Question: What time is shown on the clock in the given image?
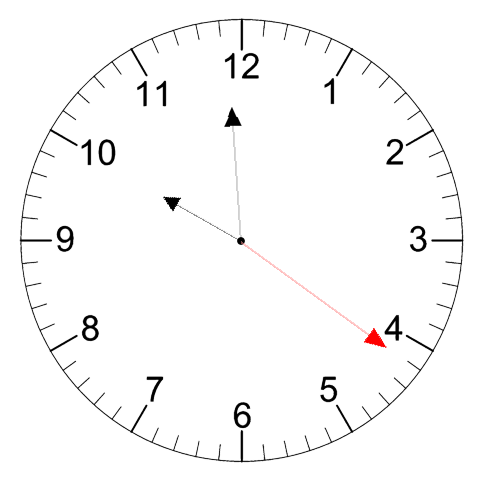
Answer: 09:59:21